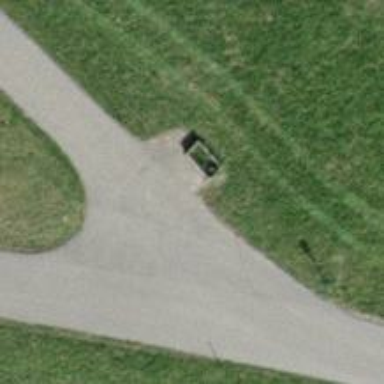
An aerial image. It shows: Fountain.